The image is the raw time-domain waveform of a rolling-element bearing's vibration signal. Diagnose the bearing from this image, choosing from: normal, inner_race, outer_race, ball.
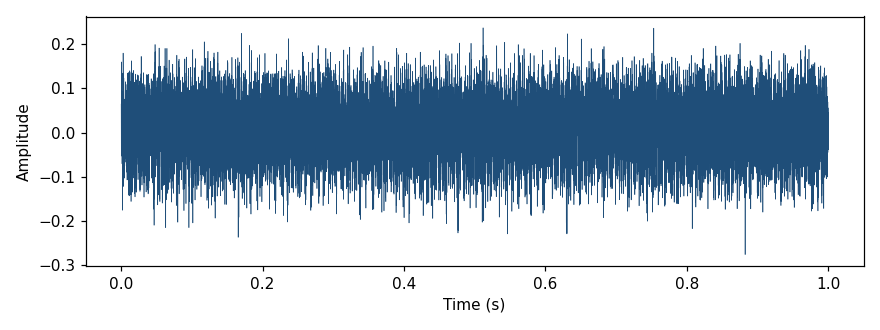
Answer: normal